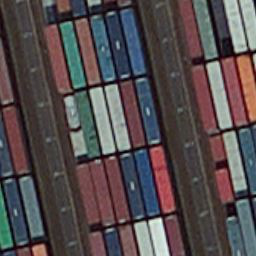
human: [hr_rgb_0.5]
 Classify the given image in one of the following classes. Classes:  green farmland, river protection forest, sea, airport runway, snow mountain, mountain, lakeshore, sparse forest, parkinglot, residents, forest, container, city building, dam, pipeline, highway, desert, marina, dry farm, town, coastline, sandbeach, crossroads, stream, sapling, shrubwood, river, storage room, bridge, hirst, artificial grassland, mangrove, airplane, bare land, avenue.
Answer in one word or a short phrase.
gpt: container